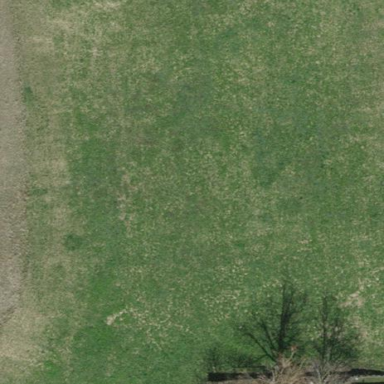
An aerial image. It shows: Area covered with grass.